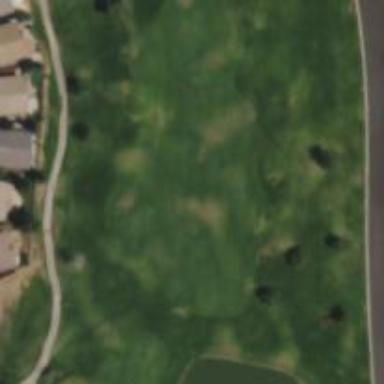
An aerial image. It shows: Golf hole.